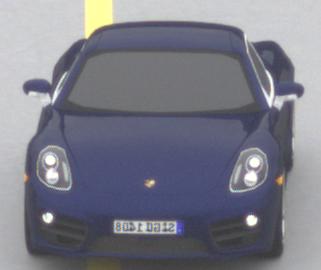
Make: Porsche
Model: Cayman
Detailed model: Cayman (981C)
Model produced from: 2013/03
Model produced until: 2014/04
Doors: 2
Color: blue
Road condition: dry road
Daytime: midday
Contrast: low contrast